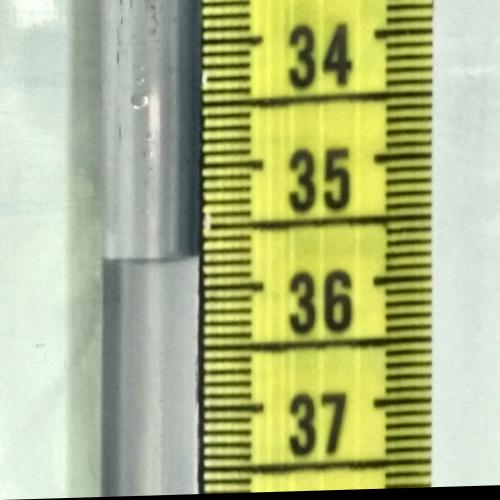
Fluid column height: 35.7 cm